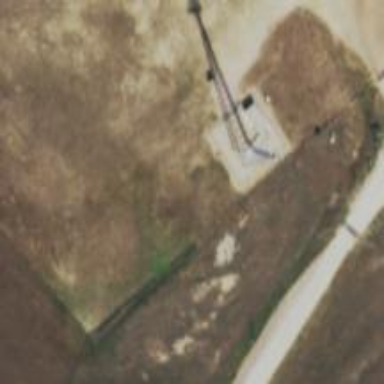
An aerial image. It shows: Mast tower used for communication.